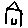
Label: house